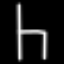
Label: chair